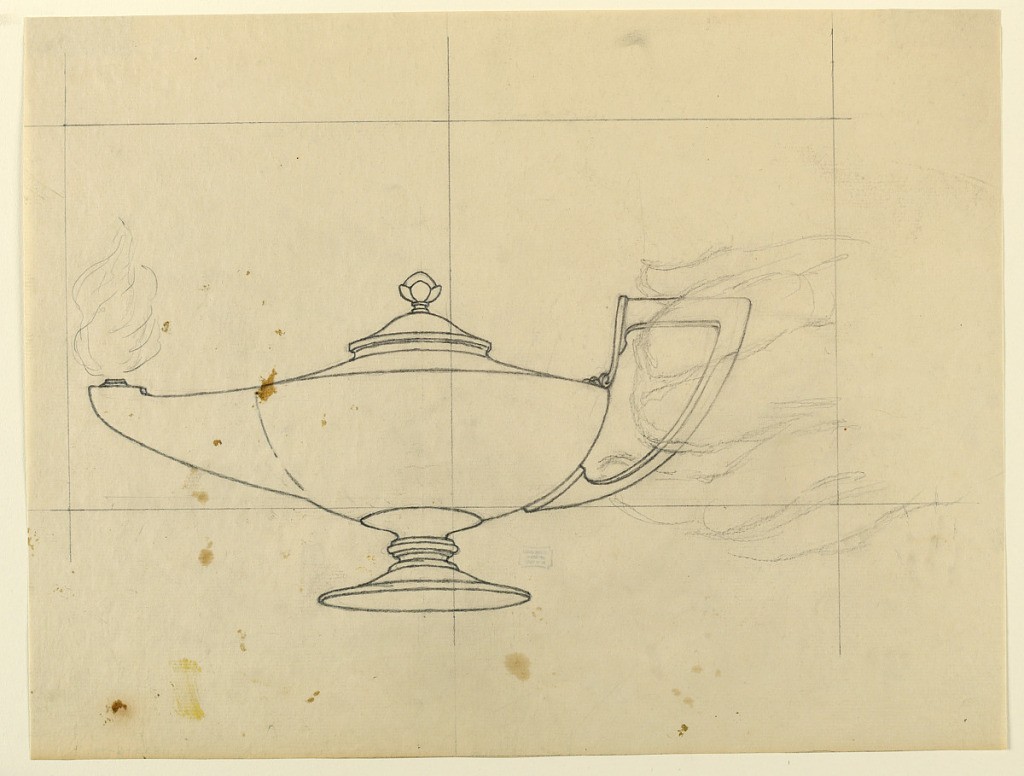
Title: Study for "Science," "The Progress of Civilization: Science and Art," State Capitol, Des Moines, IA
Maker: Kenyon Cox, American, 1856–1919
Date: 1905–1906
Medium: Graphite on paper
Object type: Drawing
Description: Sketch of a burning oil lamp with a hand clutching the handle.